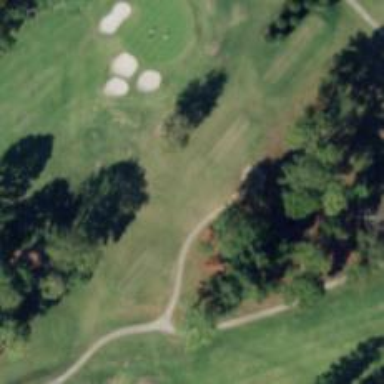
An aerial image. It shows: Path for both road and golf.